Field crop: maize
Growth stage: 2
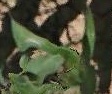
Species: maize